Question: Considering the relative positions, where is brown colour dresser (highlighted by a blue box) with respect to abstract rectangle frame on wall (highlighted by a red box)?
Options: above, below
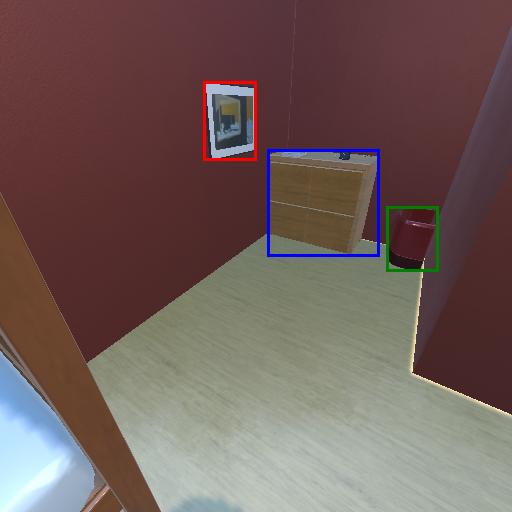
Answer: above